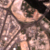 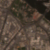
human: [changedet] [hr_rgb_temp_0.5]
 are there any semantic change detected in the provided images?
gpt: No change occurred in this area.